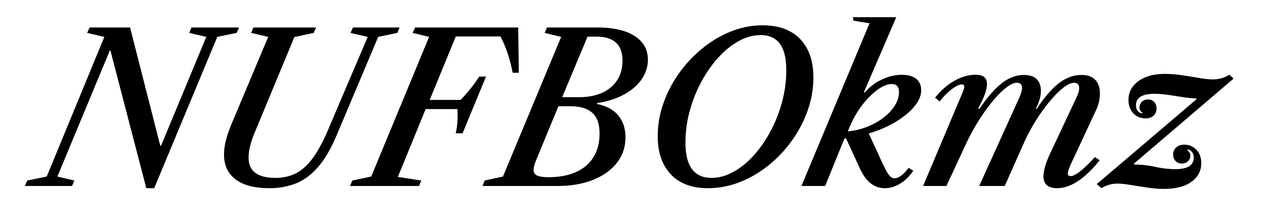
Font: LibreCaslonText-Italic_Medium_Italic